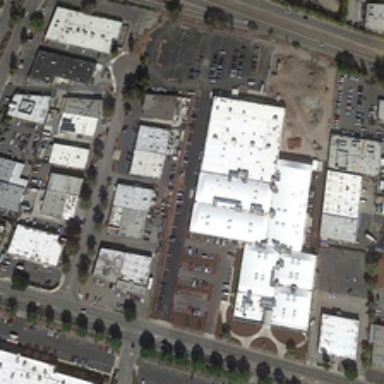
The white and grey roof buildings with parked automobiles are divided into blocks by roads with trees along .